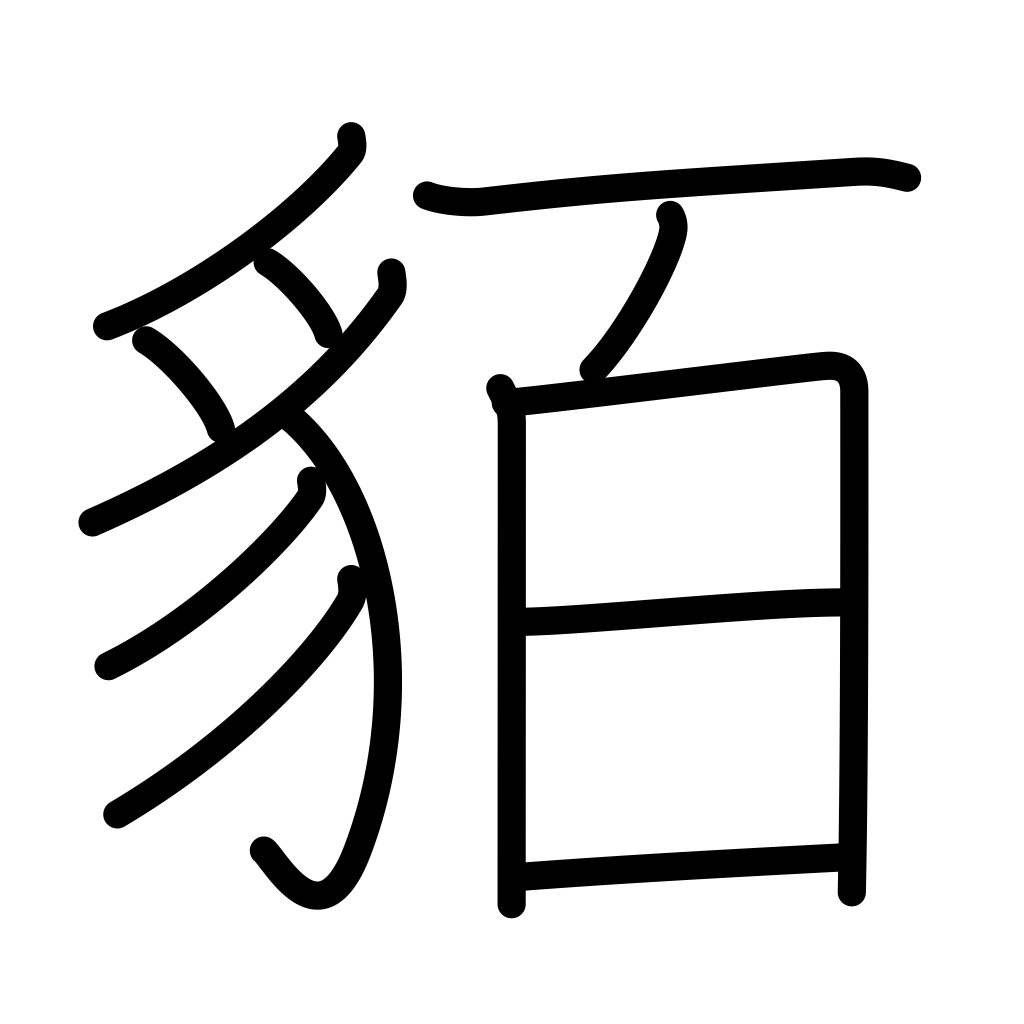
Meaning: barbarians